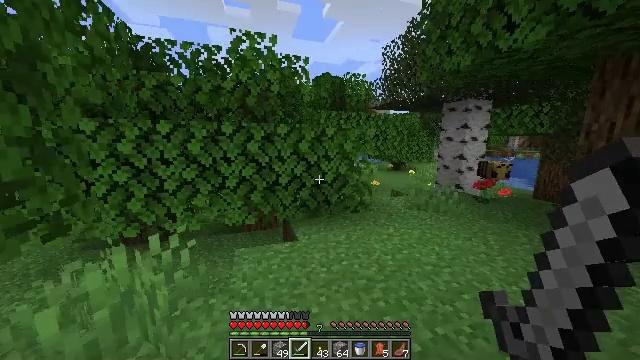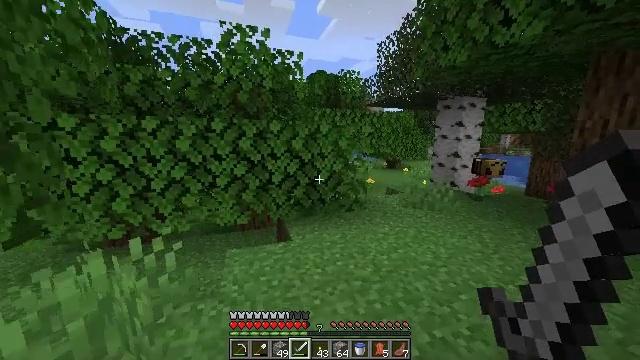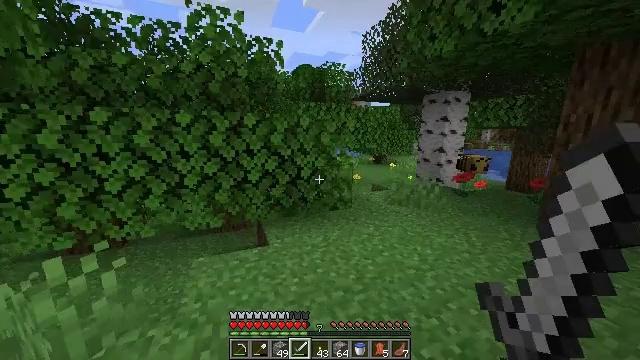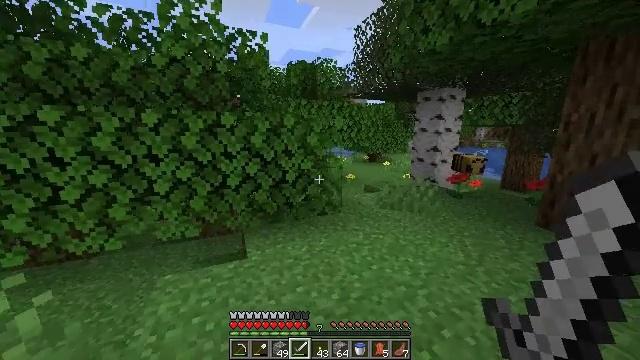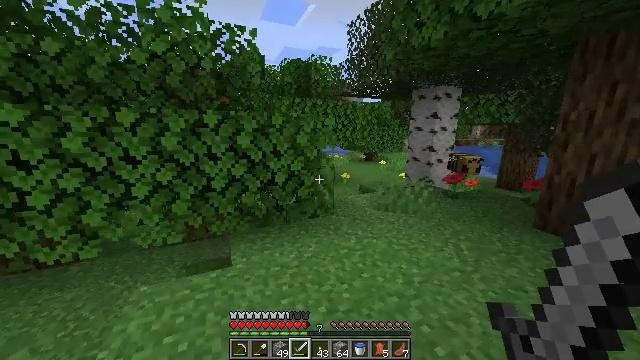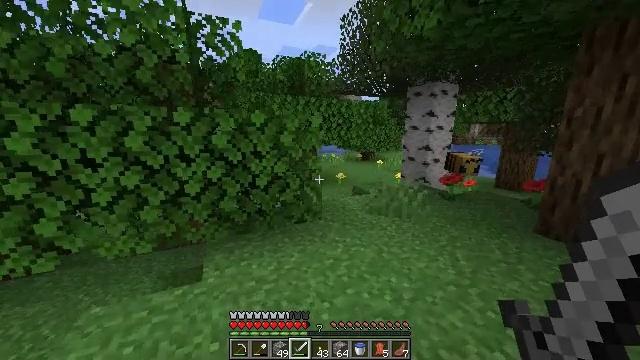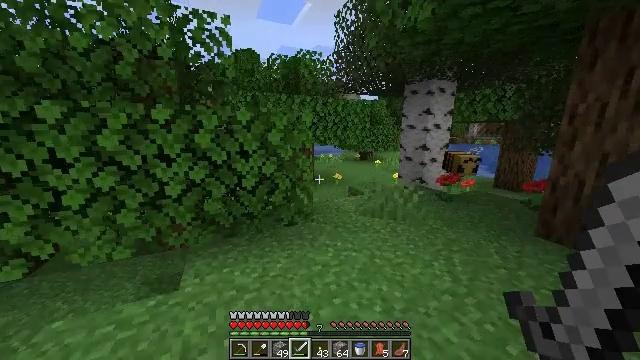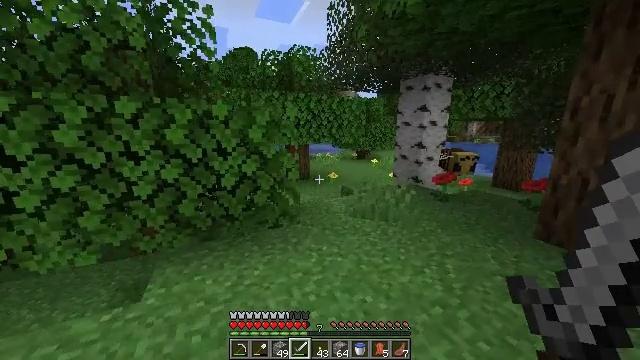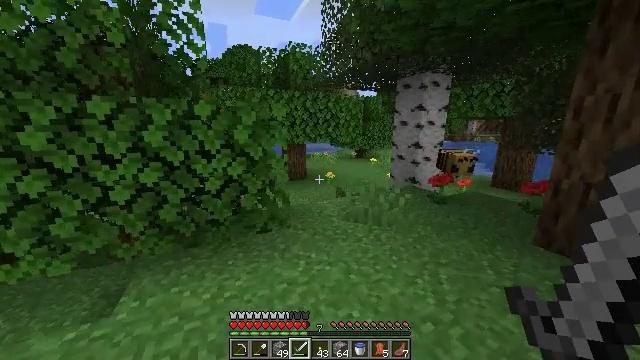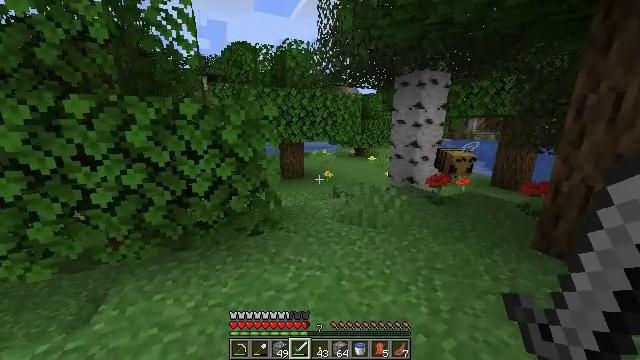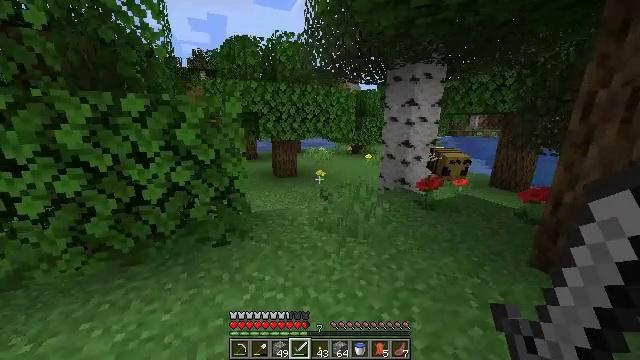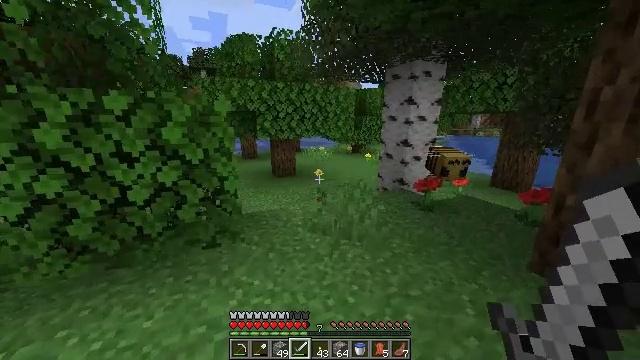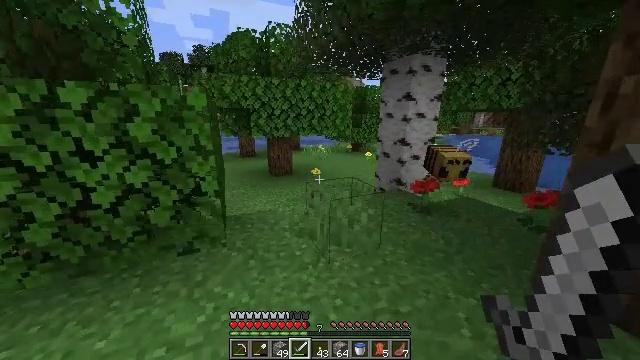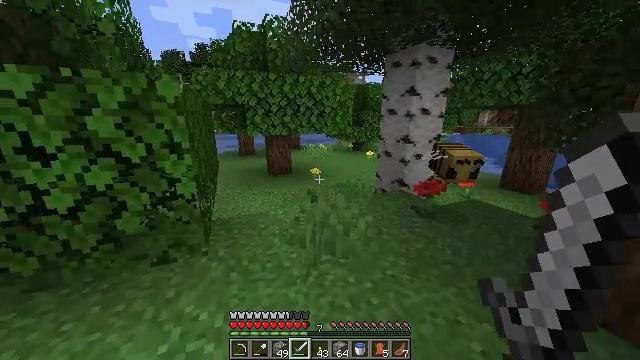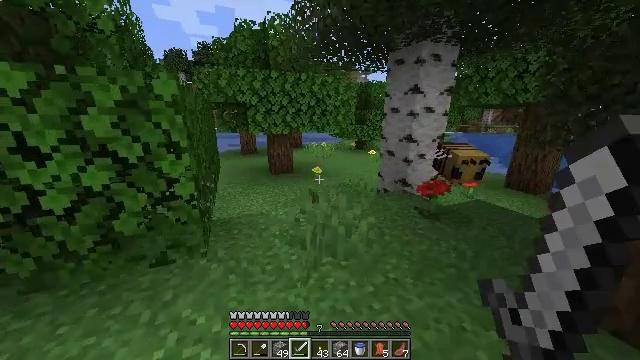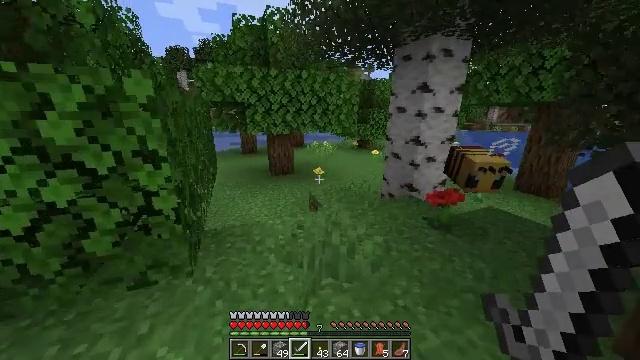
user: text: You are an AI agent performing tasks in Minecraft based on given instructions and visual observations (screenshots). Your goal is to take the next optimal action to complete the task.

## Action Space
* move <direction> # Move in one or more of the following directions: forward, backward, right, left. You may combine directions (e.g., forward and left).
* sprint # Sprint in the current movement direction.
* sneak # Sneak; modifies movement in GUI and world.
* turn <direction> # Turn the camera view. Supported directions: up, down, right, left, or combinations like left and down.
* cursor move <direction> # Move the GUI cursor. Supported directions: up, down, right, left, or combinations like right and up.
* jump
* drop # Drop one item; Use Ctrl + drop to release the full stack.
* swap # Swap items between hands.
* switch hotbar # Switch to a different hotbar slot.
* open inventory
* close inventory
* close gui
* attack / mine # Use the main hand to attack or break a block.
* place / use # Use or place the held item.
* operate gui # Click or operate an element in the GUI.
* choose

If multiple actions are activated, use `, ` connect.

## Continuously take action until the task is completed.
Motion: motion action
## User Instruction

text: Drop a peony.
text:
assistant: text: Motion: move forward and move right, sprint, turn right
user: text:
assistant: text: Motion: move forward and move right, sprint, turn right and down
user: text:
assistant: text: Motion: move forward and move right, sprint, turn right
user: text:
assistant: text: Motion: move forward and move right, sprint
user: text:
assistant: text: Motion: move forward and move right, sprint
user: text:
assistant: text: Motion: move forward and move right, sprint
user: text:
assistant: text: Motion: move forward and move right, sprint
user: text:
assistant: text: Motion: move forward and move right, sprint
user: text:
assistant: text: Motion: move forward and move right, sprint
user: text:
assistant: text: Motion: move forward and move right, sprint
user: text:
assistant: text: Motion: move forward and move right, sprint
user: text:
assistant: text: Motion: move forward, sprint
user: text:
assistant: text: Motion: move forward, sprint
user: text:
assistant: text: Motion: move forward, sprint
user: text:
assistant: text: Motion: move forward, sprint
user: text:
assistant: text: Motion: move forward, sprint, turn left
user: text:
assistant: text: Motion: move forward, sprint
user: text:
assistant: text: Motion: move forward, sprint, turn left
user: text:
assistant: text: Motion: move forward, sprint, turn left
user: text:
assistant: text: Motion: move forward, sprint, turn left
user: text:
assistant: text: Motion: move forward, sprint, turn left
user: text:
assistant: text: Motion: move forward, sprint, turn left
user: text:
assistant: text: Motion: move forward, sprint
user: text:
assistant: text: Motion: move forward, sprint
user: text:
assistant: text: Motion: move forward, sprint
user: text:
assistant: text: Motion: move forward, sprint
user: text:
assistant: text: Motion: move forward, sprint
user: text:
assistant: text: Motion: move forward, sprint
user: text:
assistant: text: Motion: move forward, sprint, turn left
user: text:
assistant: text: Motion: move forward, sprint, turn left